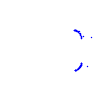
Particle: proton